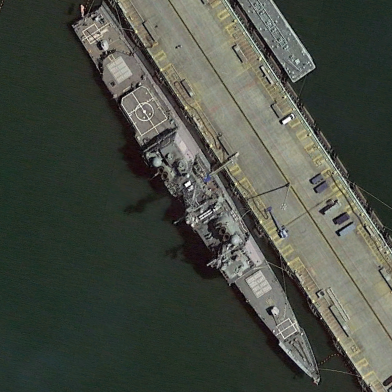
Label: Ticonderoga-class_cruiser